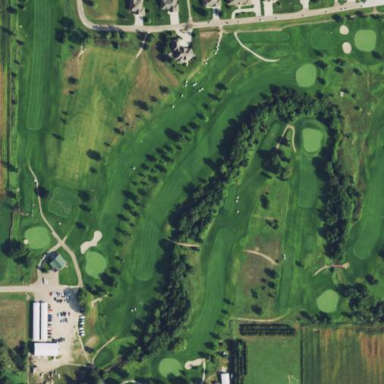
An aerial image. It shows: Rough area on grassy golf course.